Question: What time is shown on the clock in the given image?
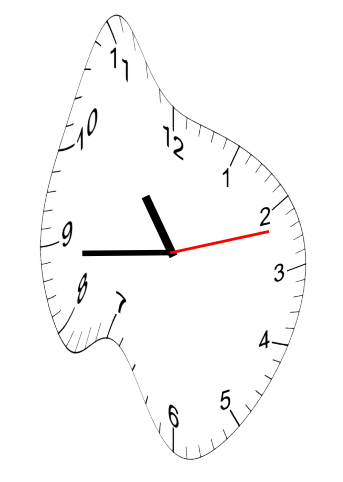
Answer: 10:44:12